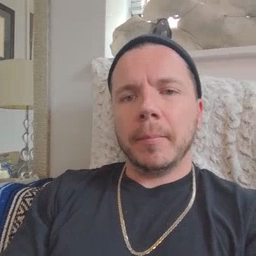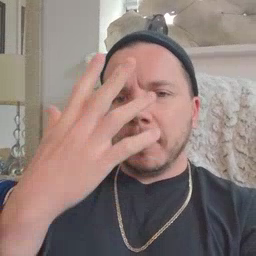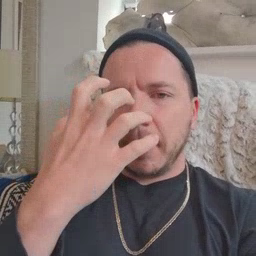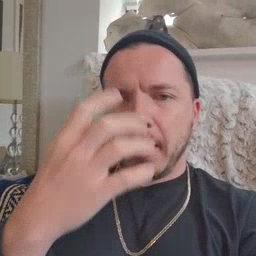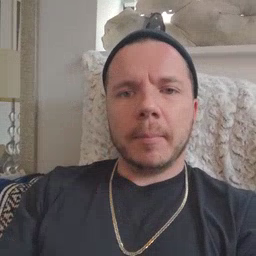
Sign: mad